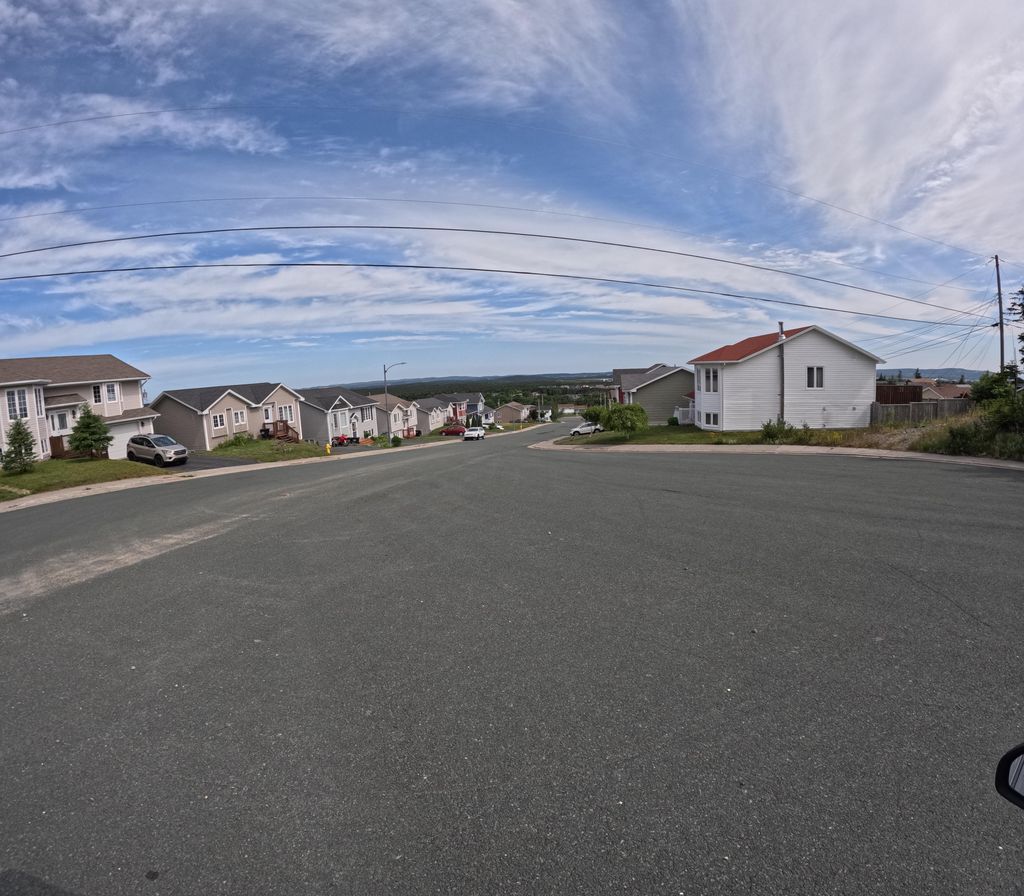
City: st_johns